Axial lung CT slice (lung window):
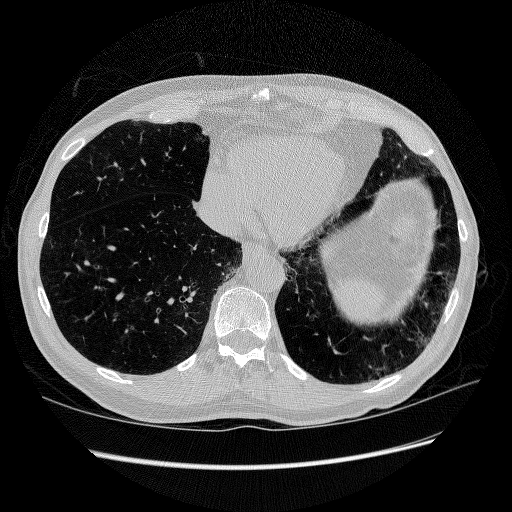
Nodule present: no